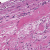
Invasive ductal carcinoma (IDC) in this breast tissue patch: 0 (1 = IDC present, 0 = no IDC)